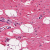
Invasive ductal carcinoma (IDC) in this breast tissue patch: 0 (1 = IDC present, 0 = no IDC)